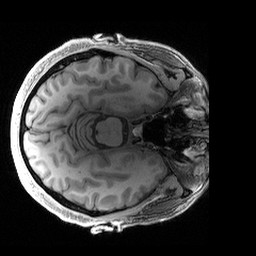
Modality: T1w
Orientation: axial
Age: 55
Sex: male
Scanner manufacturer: siemens
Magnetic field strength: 3 T
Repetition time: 2.4 s
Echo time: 0.00215 s